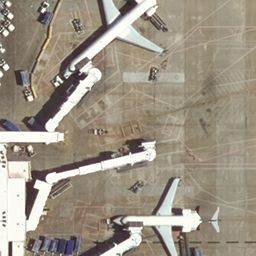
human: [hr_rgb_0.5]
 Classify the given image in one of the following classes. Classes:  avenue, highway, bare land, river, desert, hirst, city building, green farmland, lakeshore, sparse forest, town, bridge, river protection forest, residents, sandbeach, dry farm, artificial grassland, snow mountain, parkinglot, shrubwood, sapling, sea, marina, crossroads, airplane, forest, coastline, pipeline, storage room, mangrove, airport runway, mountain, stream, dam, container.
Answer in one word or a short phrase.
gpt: airplane